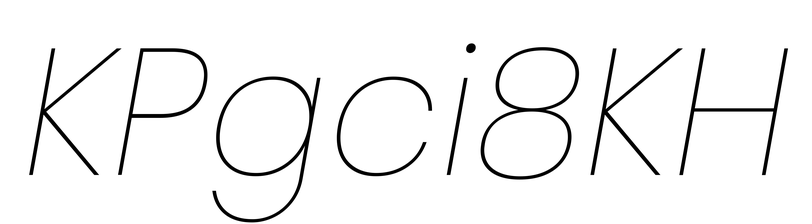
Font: Poppins-ThinItalic